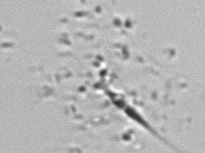
Label: Phaeocystis_debris